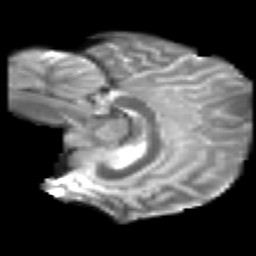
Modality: T2w
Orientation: sagittal
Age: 24
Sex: male
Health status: healthy
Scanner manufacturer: philips
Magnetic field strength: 3 T
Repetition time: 10.623 s
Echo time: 0.07044 s